Interaction volume radius: 5 \u00c5
Interaction volume height: 20 \u00c5
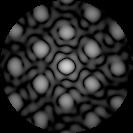
Disorder parameter: 0.2483